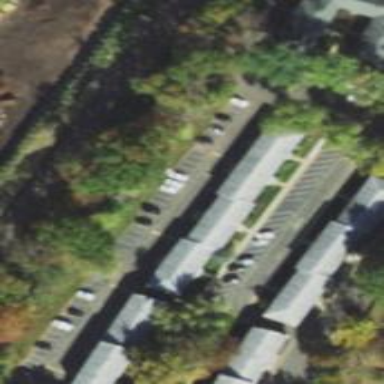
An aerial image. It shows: Parking area.